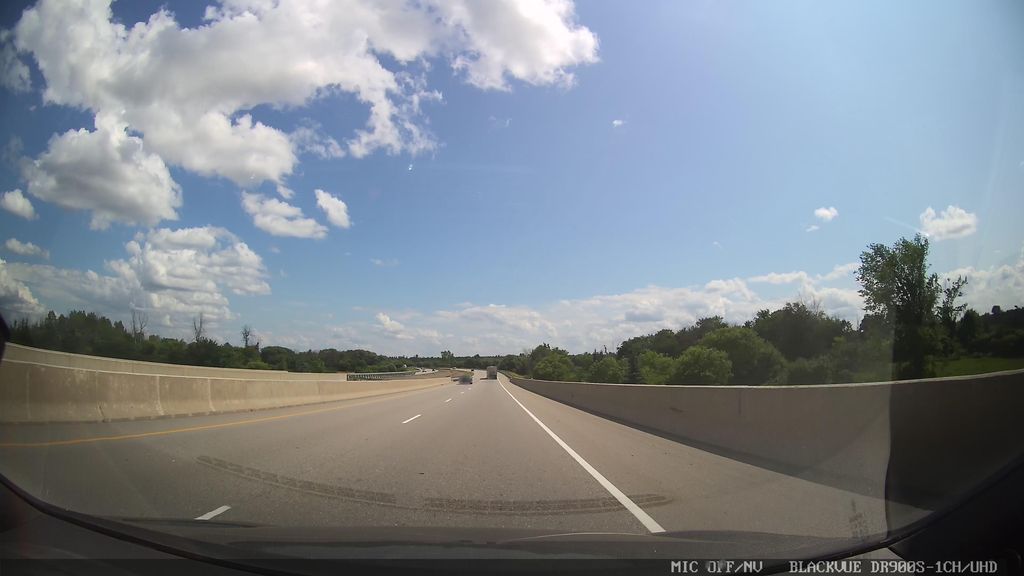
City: ottawa-gatineau